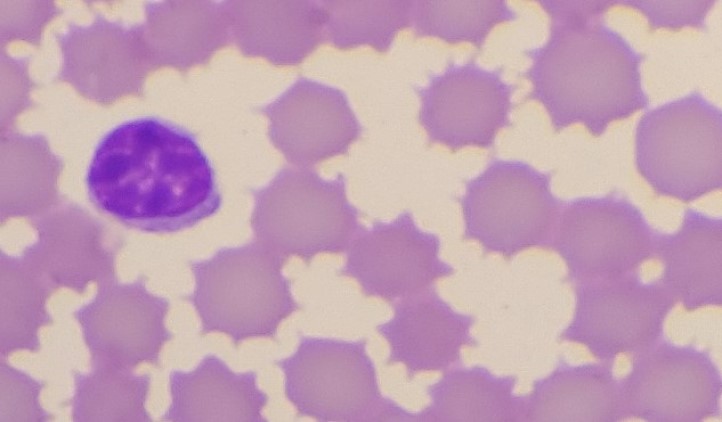
White blood cell type: Lymphocyte